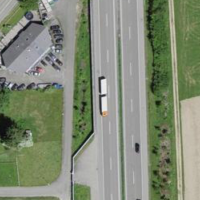
EUNIS habitat code: 57
Species observed at this site:
Corvus corone